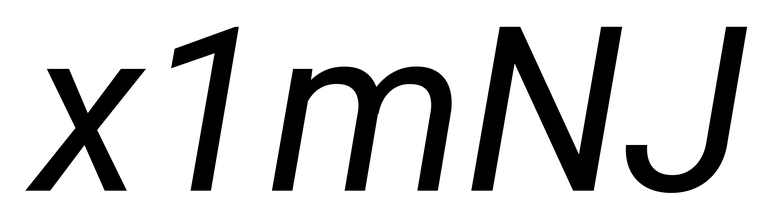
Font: Roboto-Italic_Italic